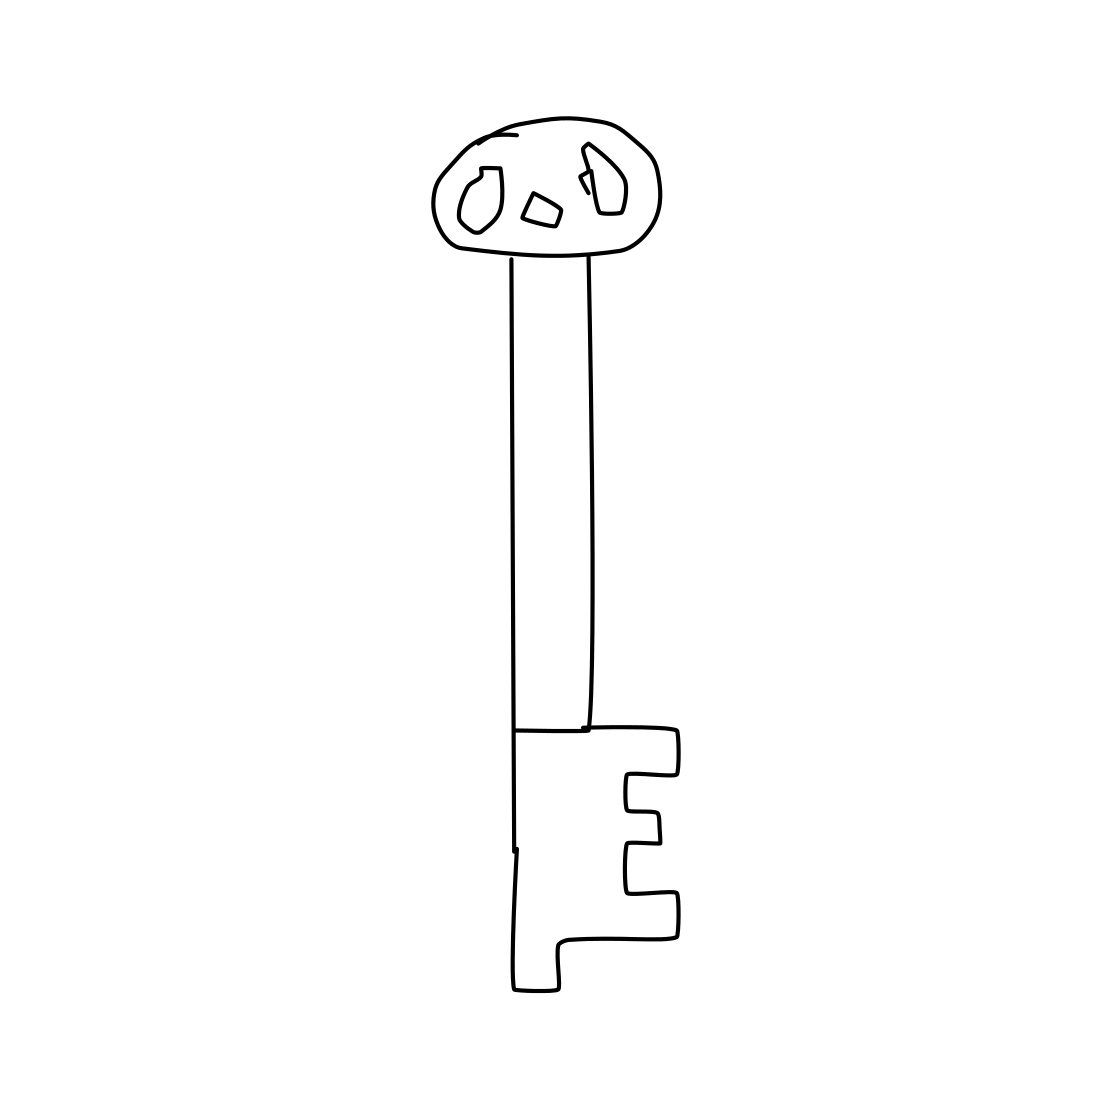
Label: key